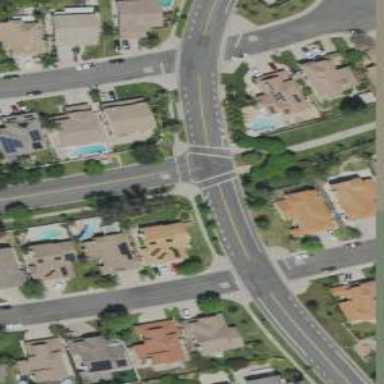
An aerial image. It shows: Marked road crossing.